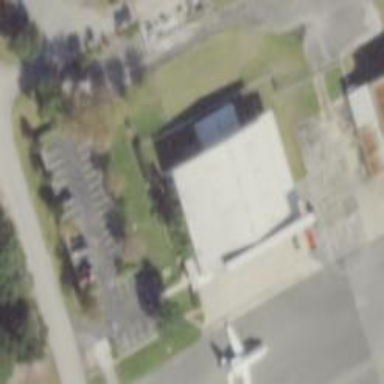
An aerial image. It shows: Hangar building located at airport.